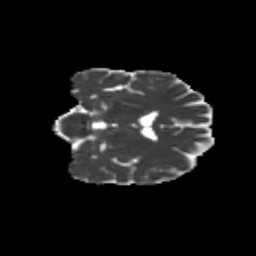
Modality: MD
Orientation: coronal
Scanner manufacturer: siemens
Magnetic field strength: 3 T
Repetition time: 9.2 s
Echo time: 0.084 s